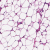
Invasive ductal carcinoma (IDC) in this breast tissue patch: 0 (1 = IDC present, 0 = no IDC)